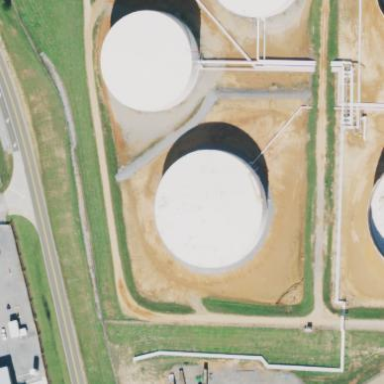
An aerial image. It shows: Storage tank which is man-made.